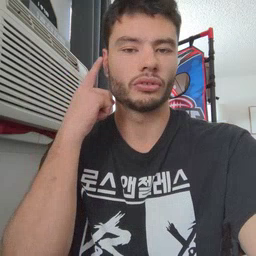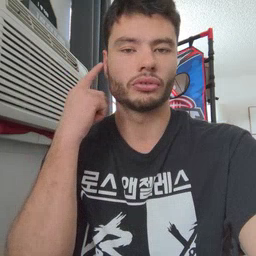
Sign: ear